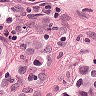
Metastatic tissue present: yes